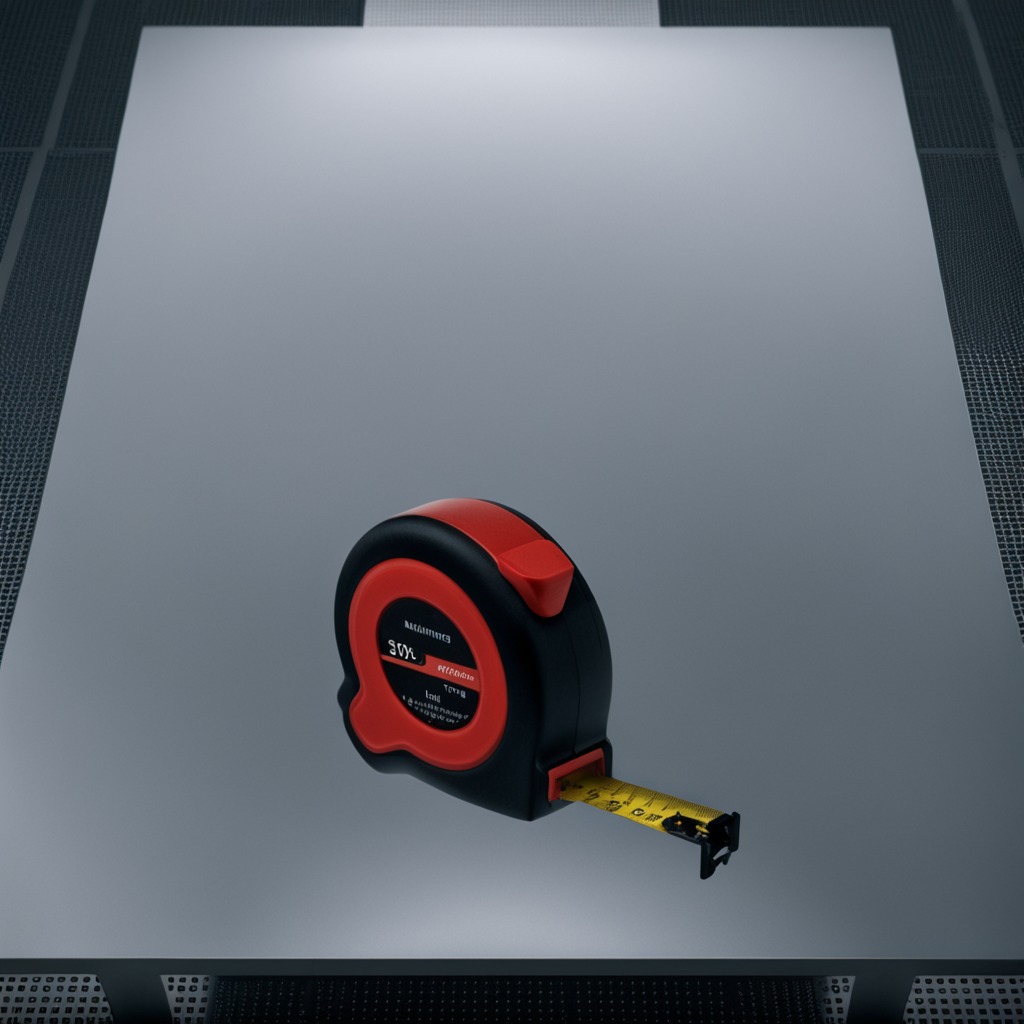
A measuring tape is lying on a clean empty table in a railway signal maintenance room lit by harsh overhead fluorescents.